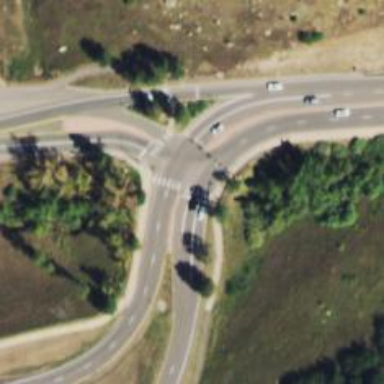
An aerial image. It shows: Crossing road.